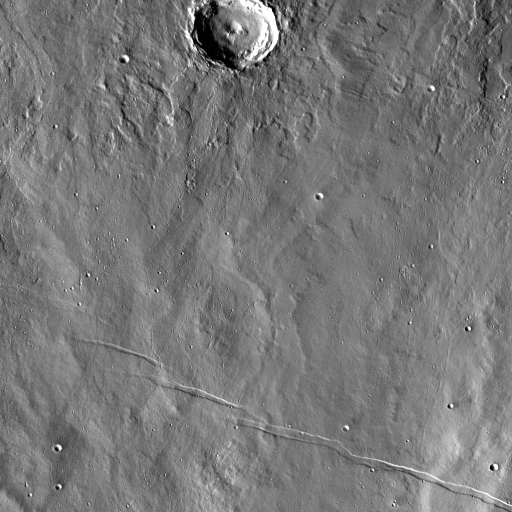
Crater classes present: Background, Other